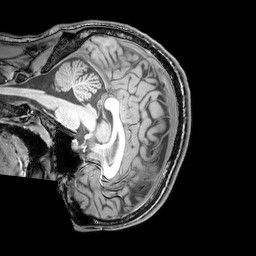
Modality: T1w
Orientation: sagittal
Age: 23
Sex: male
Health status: healthy
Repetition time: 0.081 s
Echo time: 0.037 s